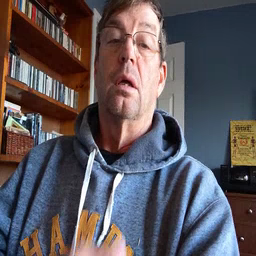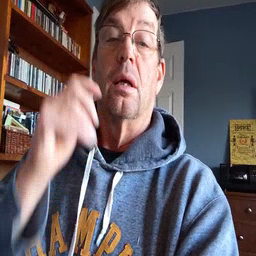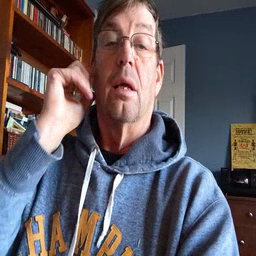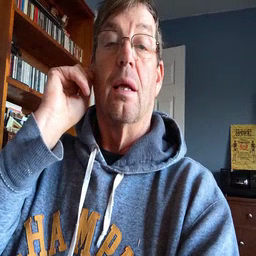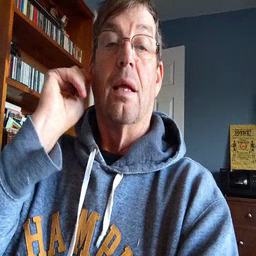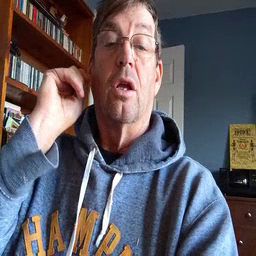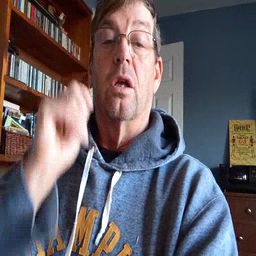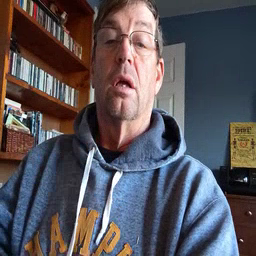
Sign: ear